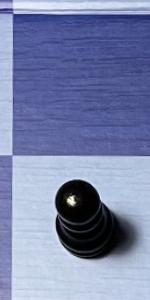
Label: Pawn_Black